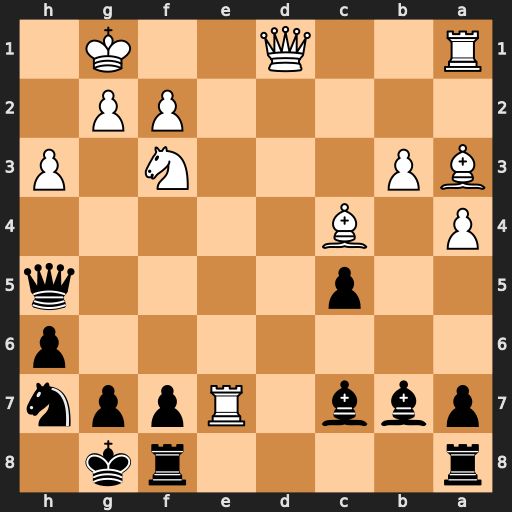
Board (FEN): r4rk1/pbb1Rppn/7p/2p4q/P1B5/BP3N1P/5PP1/R2Q2K1
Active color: b
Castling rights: -
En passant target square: -
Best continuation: Ng5 Ne5 Nxh3+ gxh3 Qg5+ Qg4 Qxe7